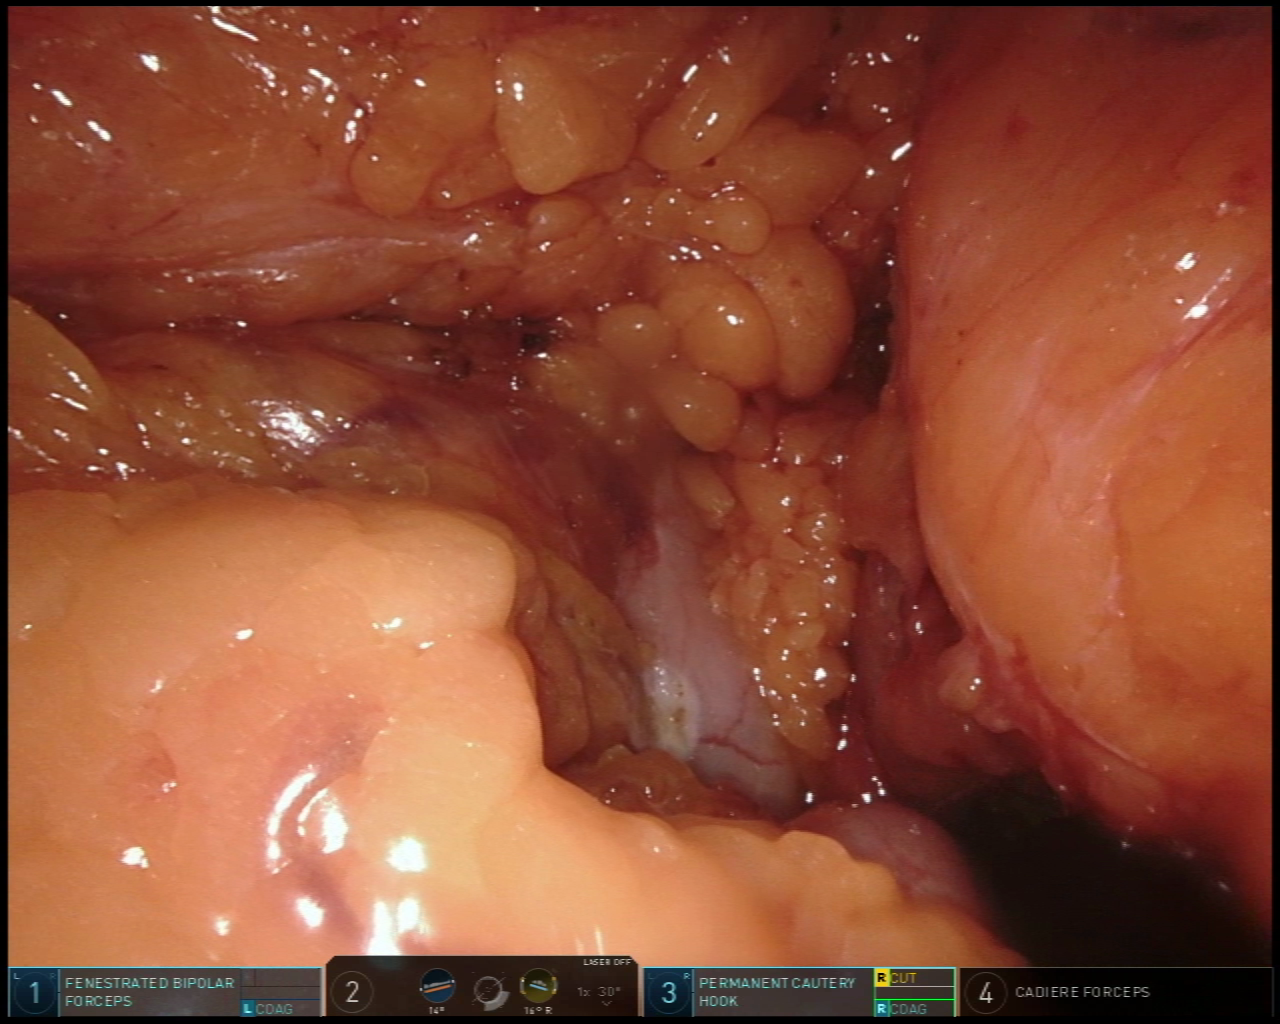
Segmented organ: stomach
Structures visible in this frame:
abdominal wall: no
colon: yes
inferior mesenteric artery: no
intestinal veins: no
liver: no
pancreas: no
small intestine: no
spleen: no
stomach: yes
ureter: no
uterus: no
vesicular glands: no